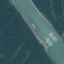
Land use / land cover: River